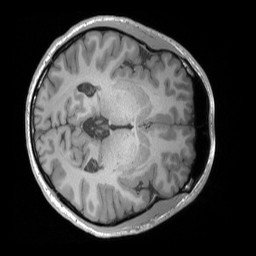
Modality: T1w
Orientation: axial
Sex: male
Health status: ill
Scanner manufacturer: siemens
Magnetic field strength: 3 T
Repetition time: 1.66 s
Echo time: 0.00254 s